Question: When I updated to Xcode Beta 4, I started getting a weird error in my projects when I create ranges (like 'Range<Float>'). It says 'Type 'Float' does not conform to protocol 'ForwardIndex''. If anyone could tell me what I'm doing wrong, that'd be great.
Thanks!
It's not dependent on my project. I opened up a blank playground and I got the same error.
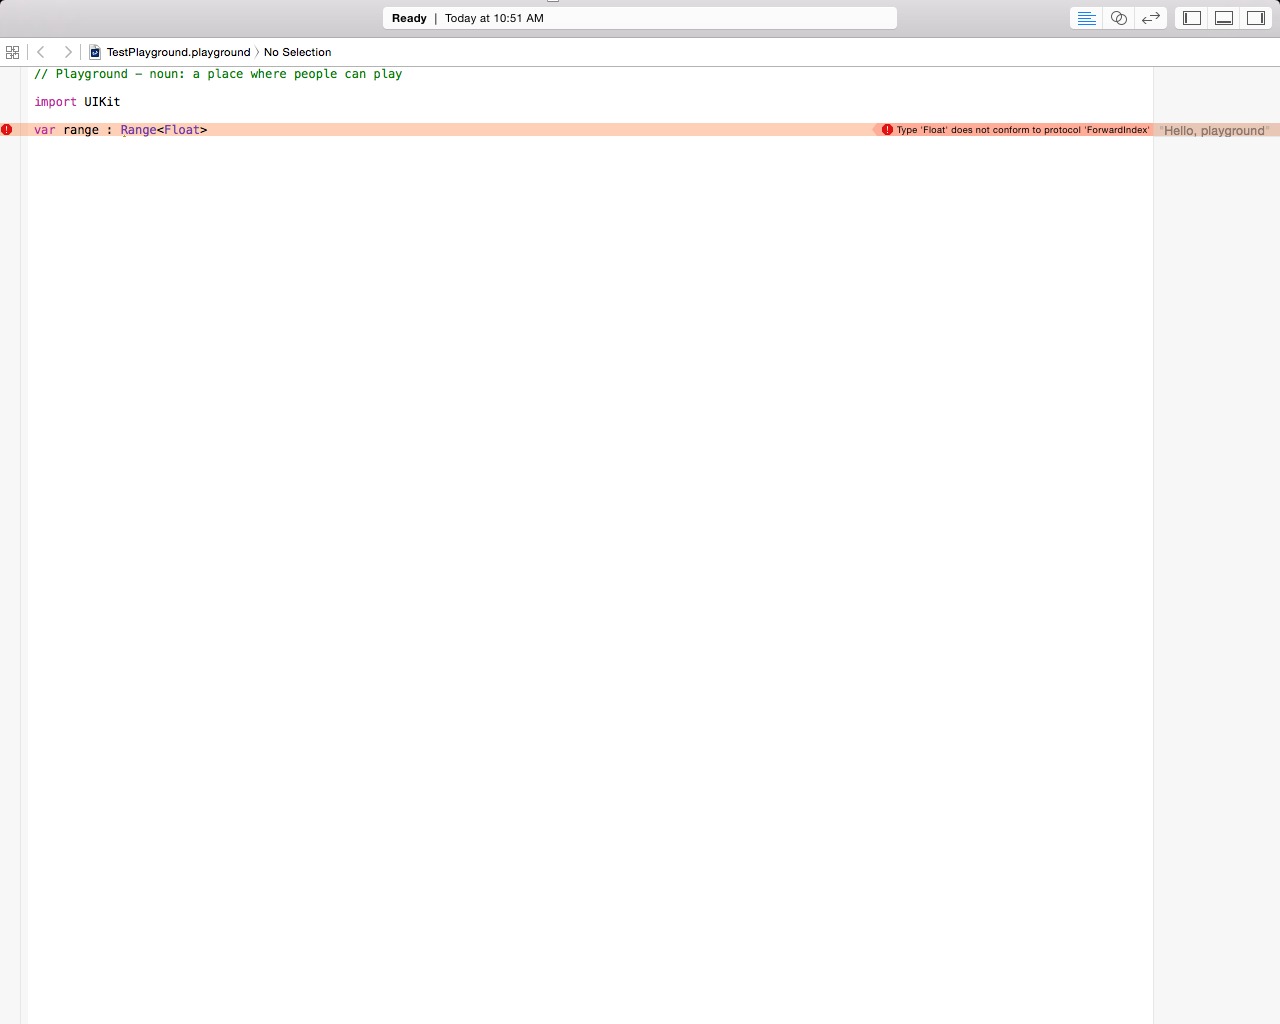
Answer: Indeed, 'Float' does not conform to 'ForwardIndex'. All the 'UInt*' and 'Int*' types do. Unfortunately it seems non-'ForwardIndex' types cannot currently be used in ranges. If you think this is wrong, <URL>.
---
### DANGER ZONE
You can eke out an implementation of 'ForwardIndex' for 'Float', by implementing 'successor()':
'''
extension Float : ForwardIndex {
// a method of the private _Incrementable protocol
public func successor() -> Float { return self + 1 }
}
let f = Range<Float>(start: 3, end: 4) // "Range(3.0,4.0)"
'''
But this breaks as soon as you try to use it in certain ways:
'''
switch x {
case f: // 'Range<Float>' is not convertible to '_OptionalNilComparisonType'
println("f")
// ...
'''
You might be able to get around this somehow, but it's probably not worth it. If you're trying to compare floats, rounding error is going to mess you up anyway!